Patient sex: F
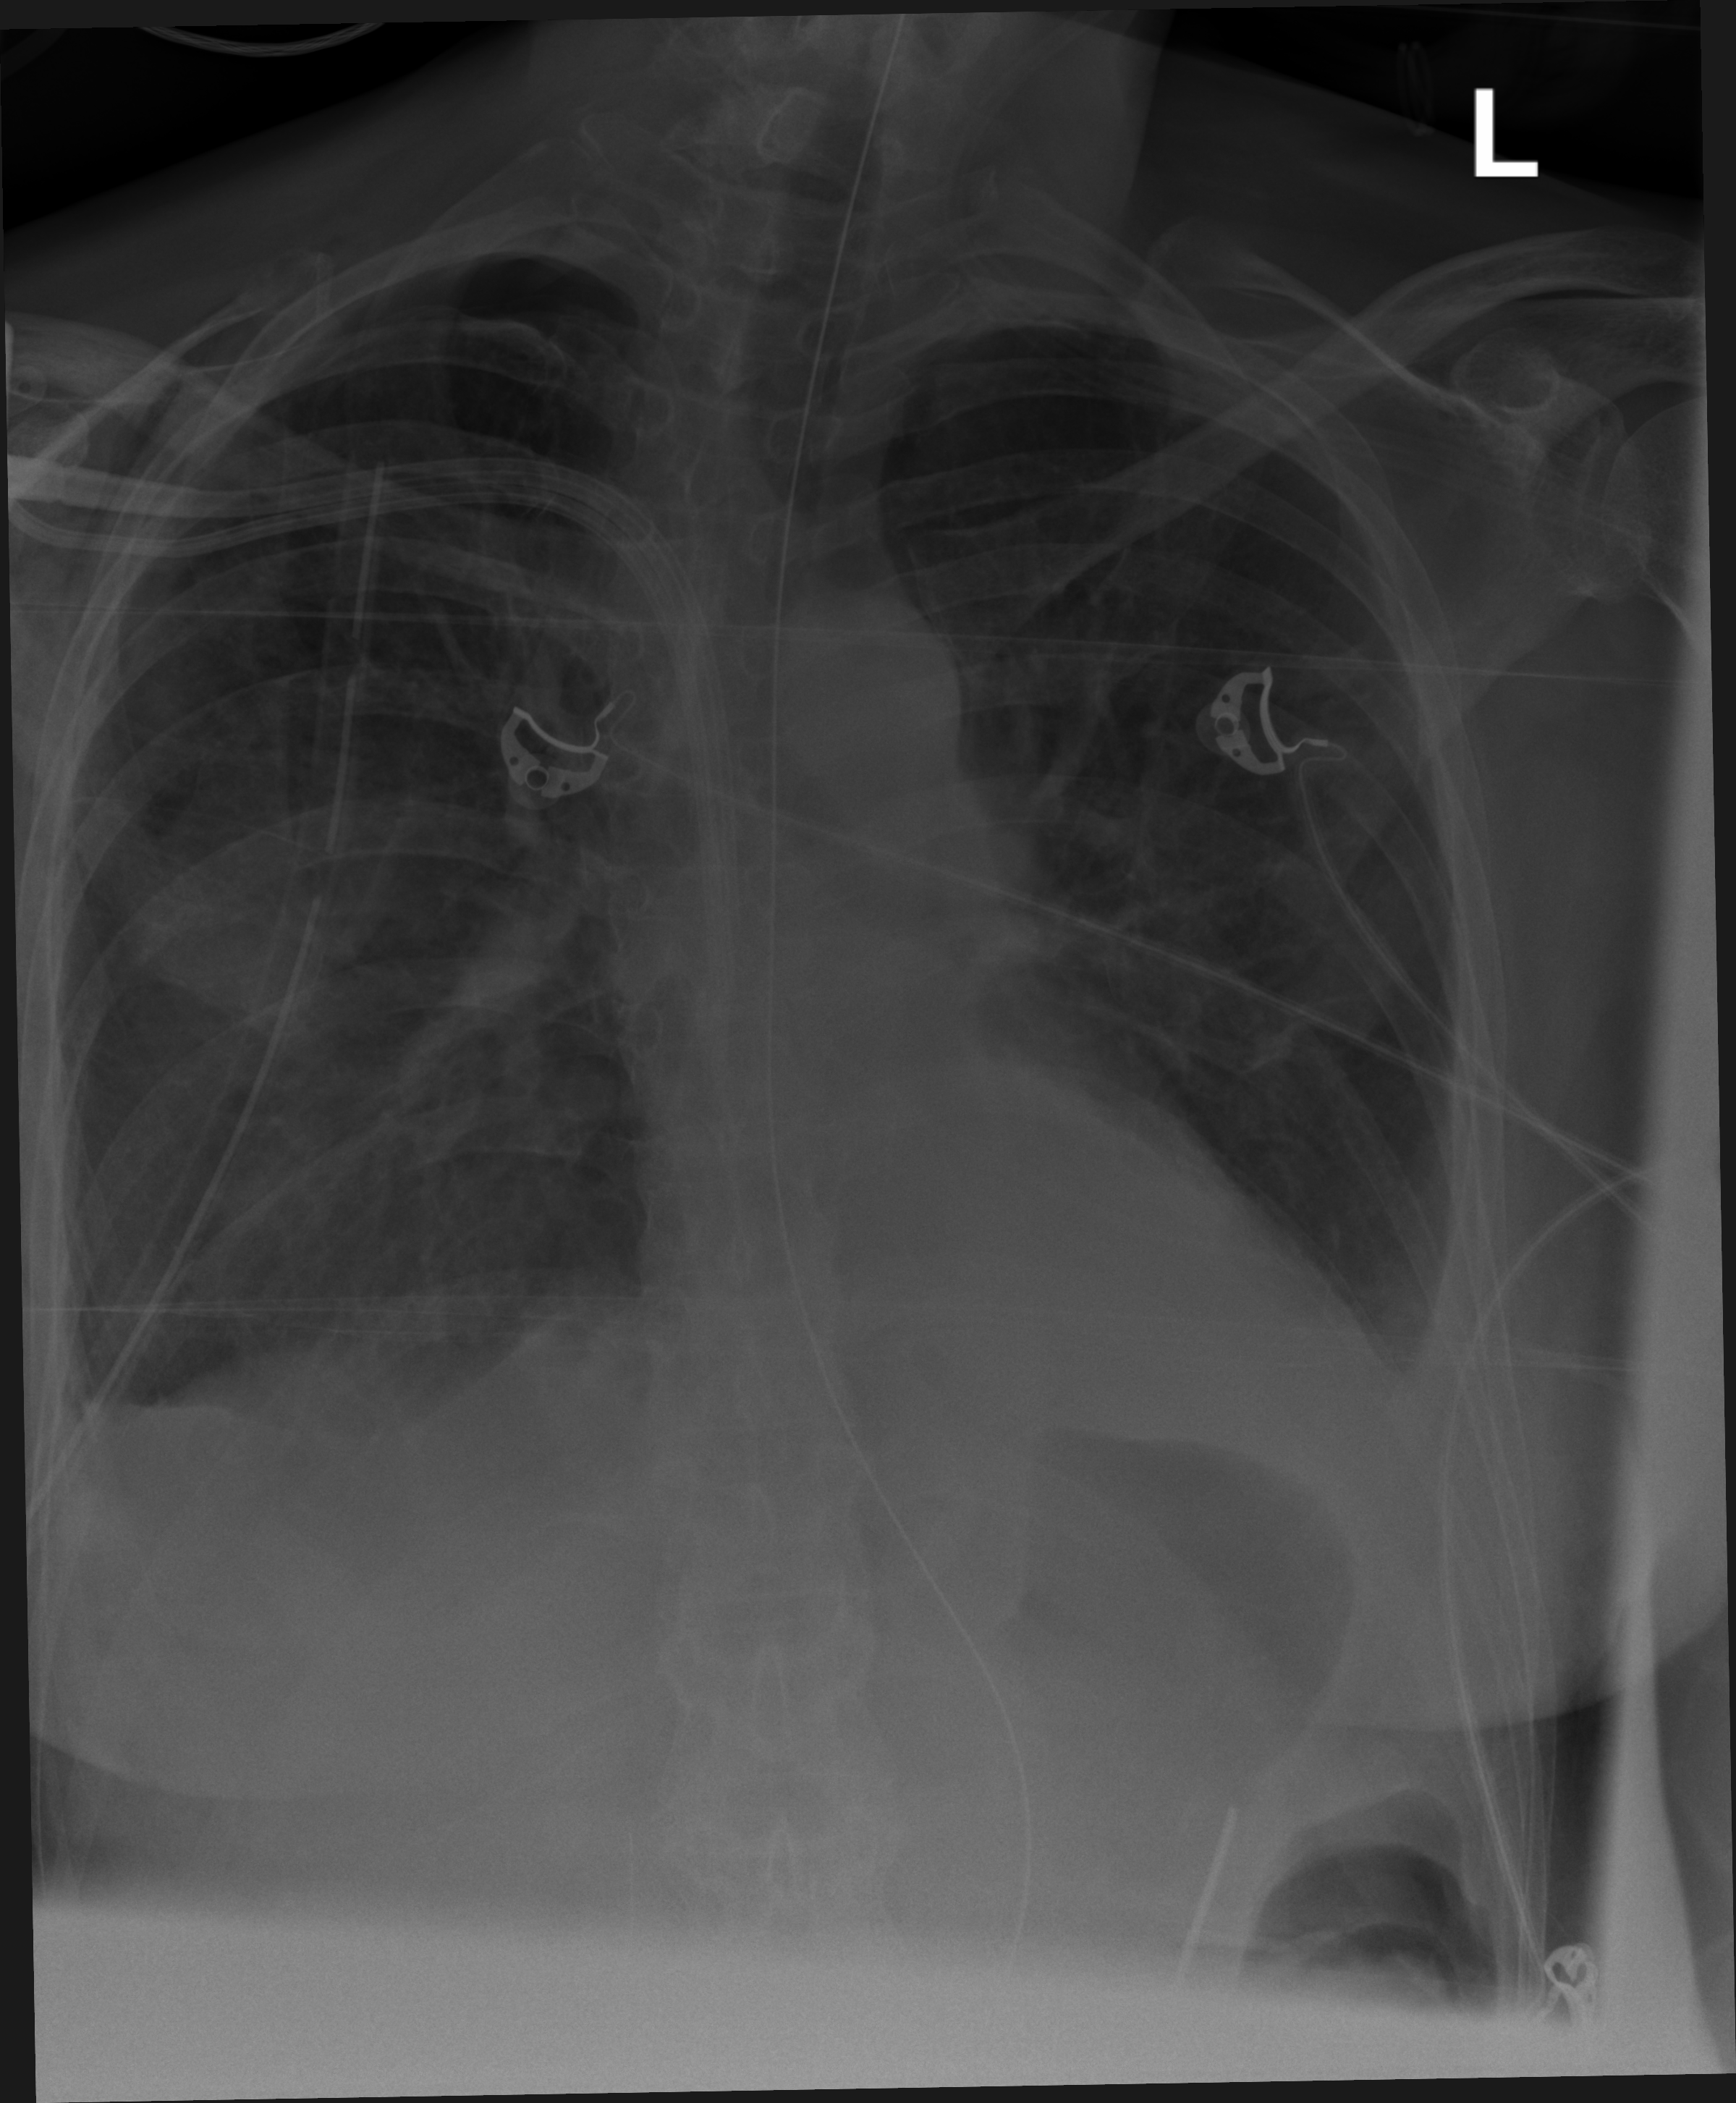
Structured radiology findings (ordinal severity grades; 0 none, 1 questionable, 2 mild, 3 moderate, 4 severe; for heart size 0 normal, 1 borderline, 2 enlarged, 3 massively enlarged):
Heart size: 0
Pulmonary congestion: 0
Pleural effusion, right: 2
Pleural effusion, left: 2
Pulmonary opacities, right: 1
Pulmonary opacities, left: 1
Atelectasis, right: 2
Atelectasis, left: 2